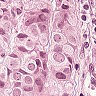
Metastatic tissue present: yes